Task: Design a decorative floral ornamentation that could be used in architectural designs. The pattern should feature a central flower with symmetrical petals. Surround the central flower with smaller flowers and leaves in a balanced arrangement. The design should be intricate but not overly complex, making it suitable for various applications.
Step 660:
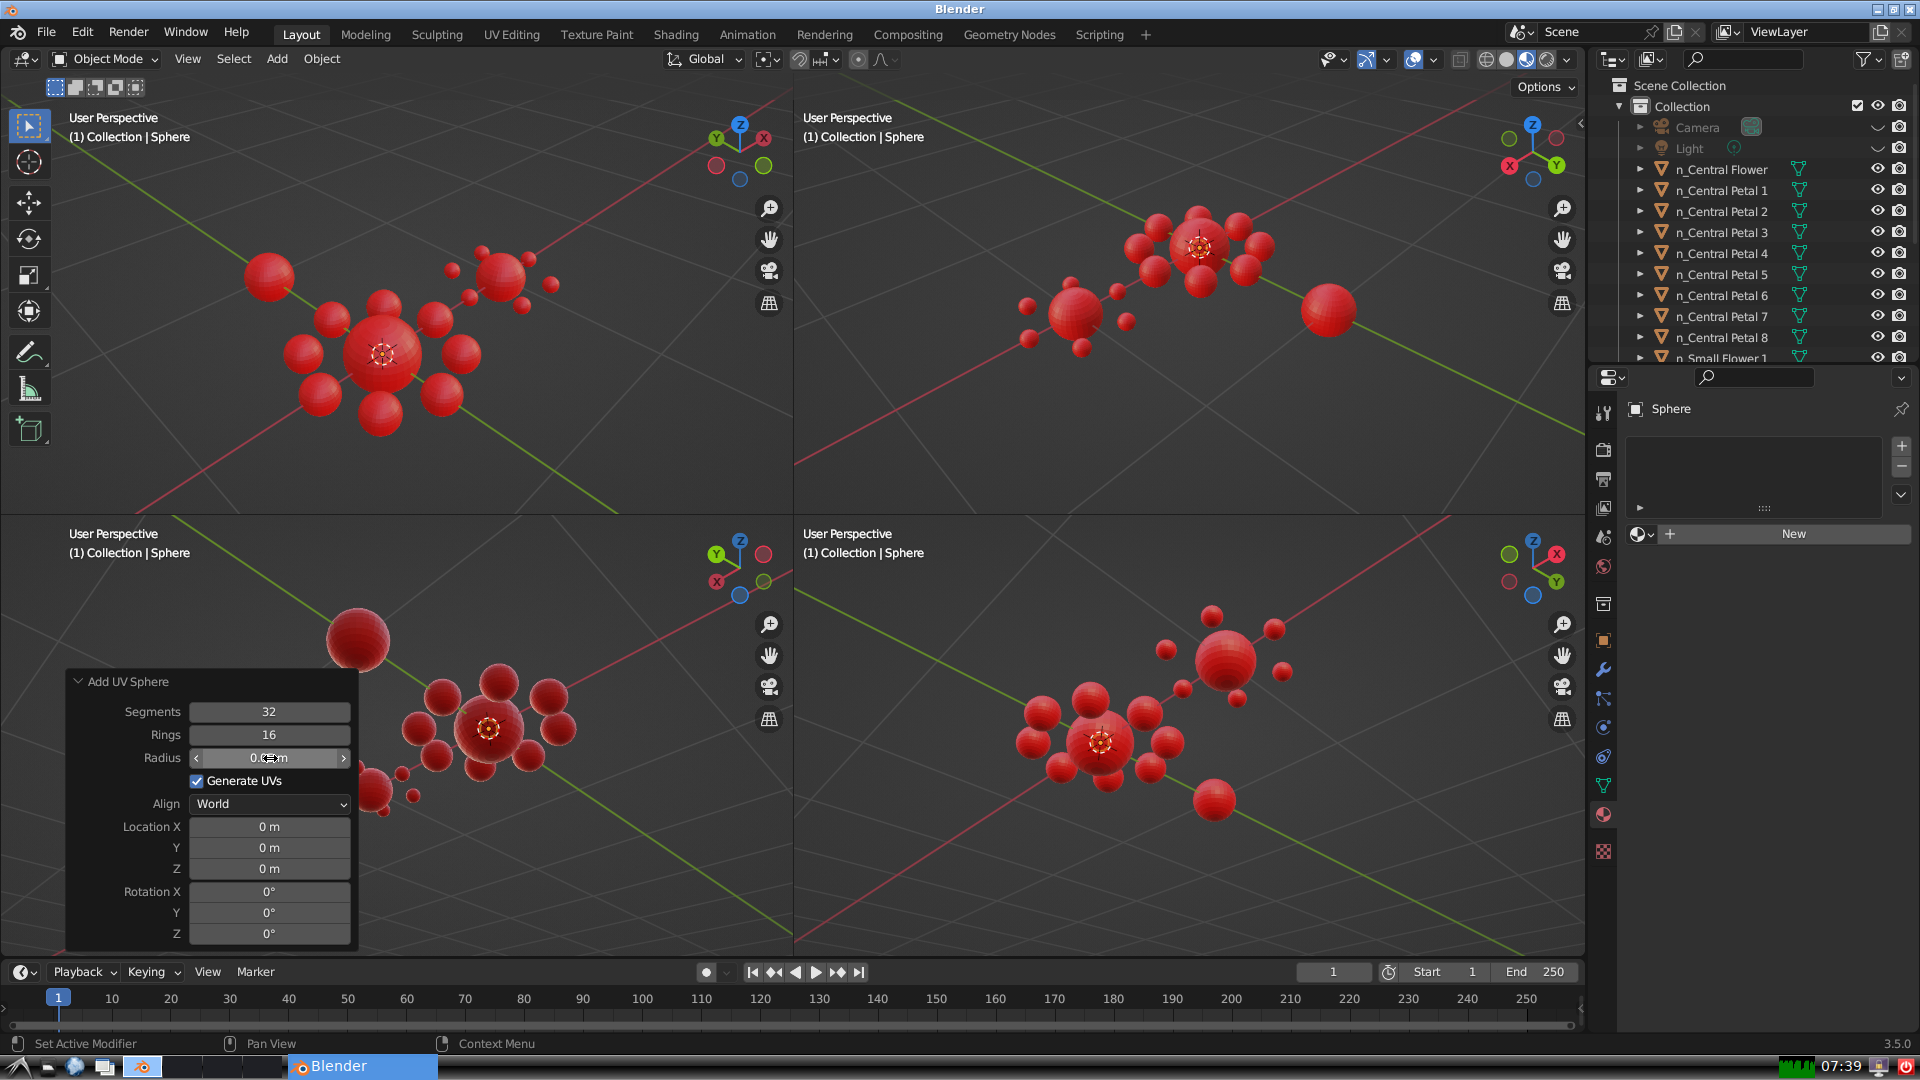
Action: {"mouse_move": [960, 540]}